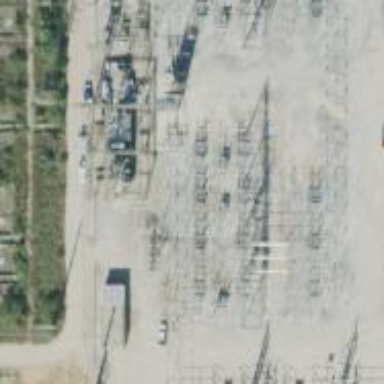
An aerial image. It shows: Switch for power supply.